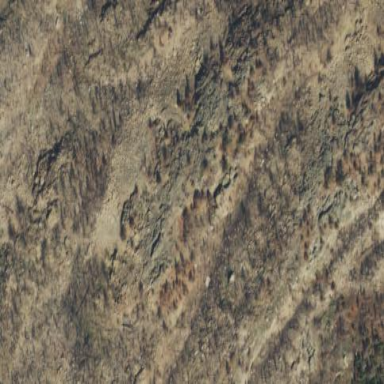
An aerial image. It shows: Landscape of bare rock.